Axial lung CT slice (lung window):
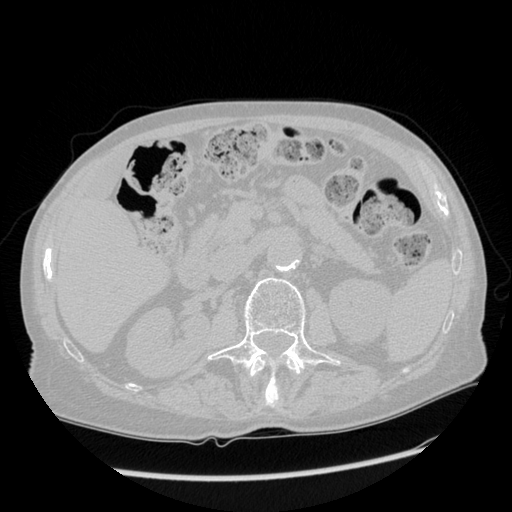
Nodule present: no